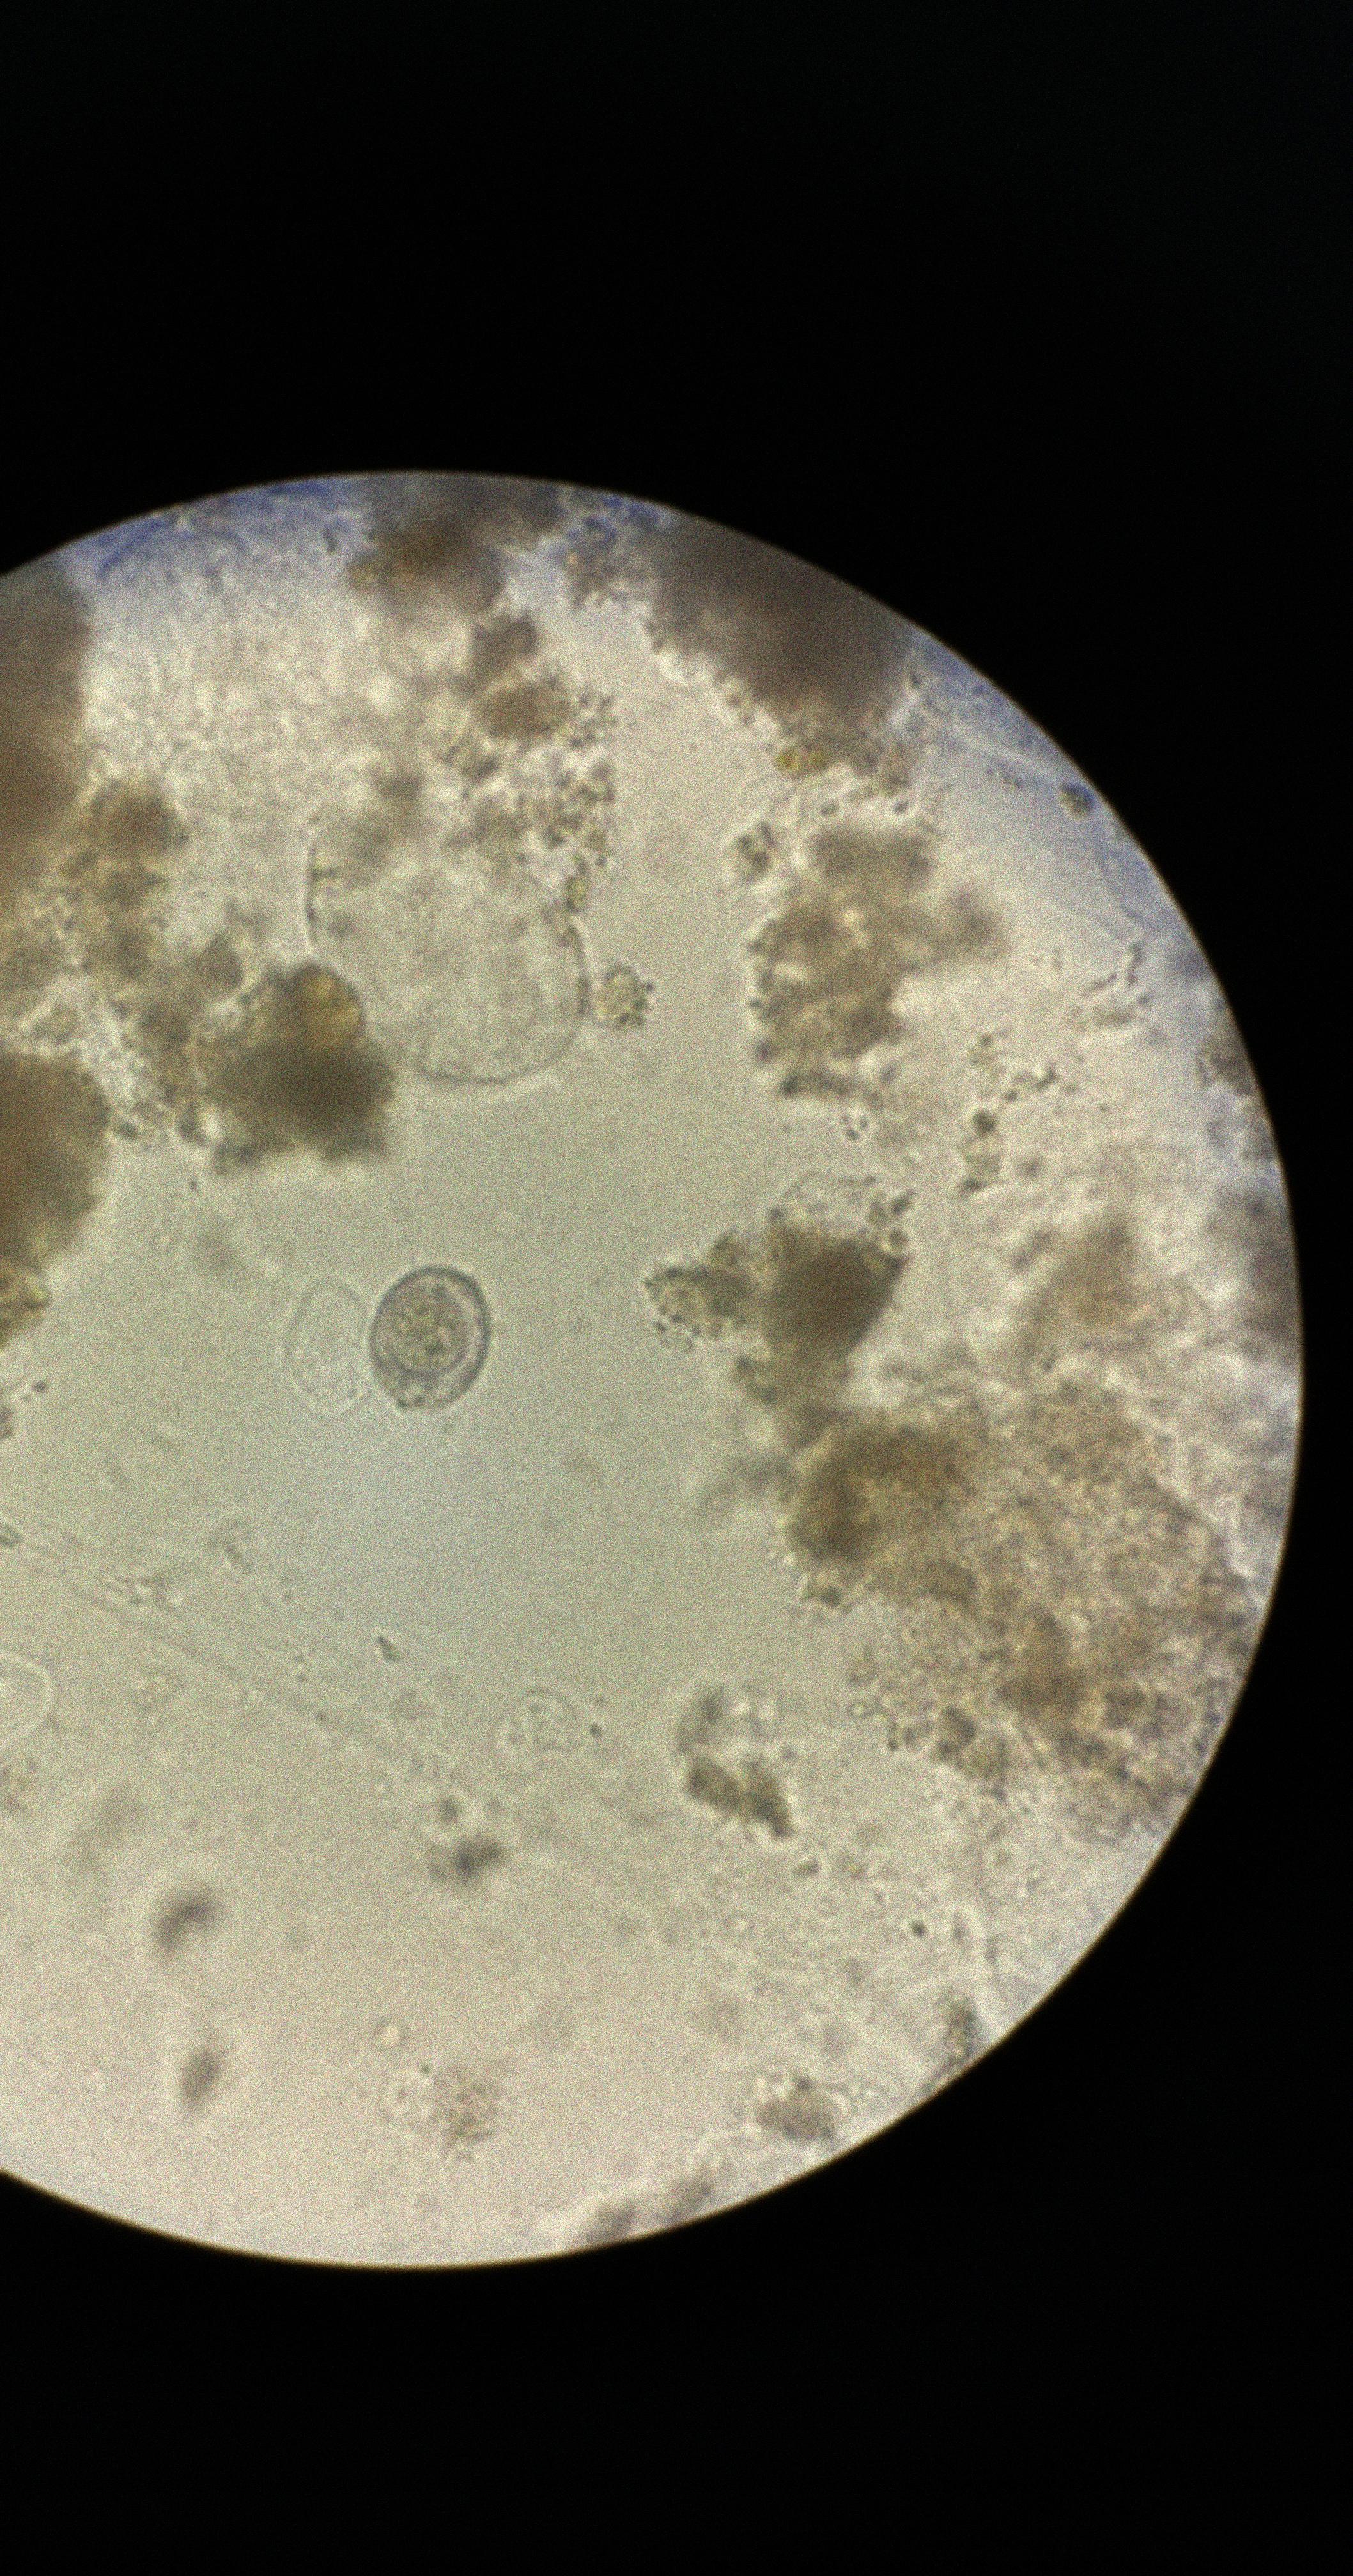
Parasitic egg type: Hymenolepis nana